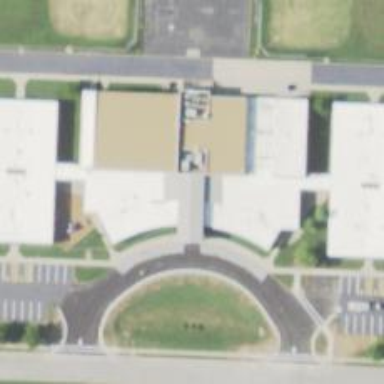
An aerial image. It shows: School.